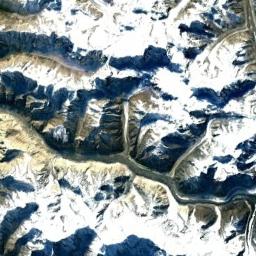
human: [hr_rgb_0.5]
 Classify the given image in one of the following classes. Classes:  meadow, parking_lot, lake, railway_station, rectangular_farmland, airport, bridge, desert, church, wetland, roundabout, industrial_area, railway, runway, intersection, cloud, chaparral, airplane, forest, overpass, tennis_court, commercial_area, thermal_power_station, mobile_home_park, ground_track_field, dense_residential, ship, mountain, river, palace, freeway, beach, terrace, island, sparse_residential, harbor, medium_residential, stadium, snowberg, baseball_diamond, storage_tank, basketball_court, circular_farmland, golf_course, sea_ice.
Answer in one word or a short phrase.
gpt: snowberg